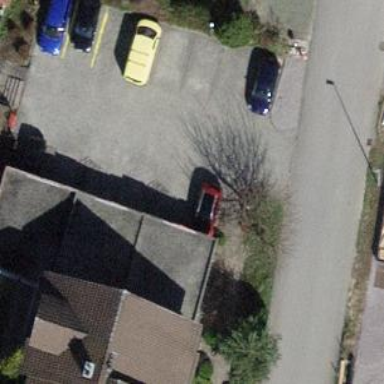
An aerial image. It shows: Group of garages.